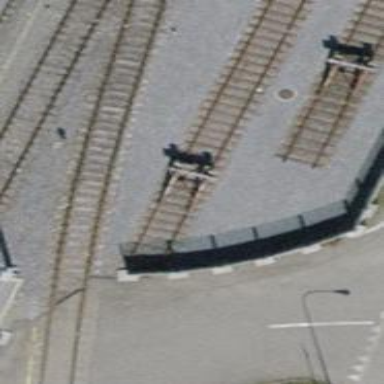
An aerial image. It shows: Railway buffer stop.